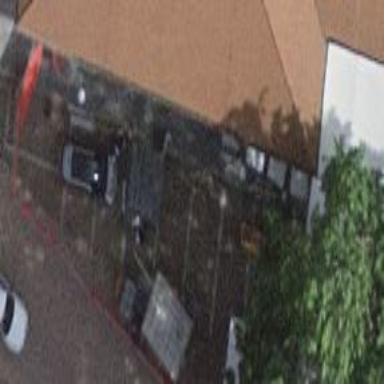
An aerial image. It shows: Parking area with pebblestone surface.